Question: I can't figure out how to re-open the tab on the left (solution viewer) in IntelliSense Idea.
Anyone know ?

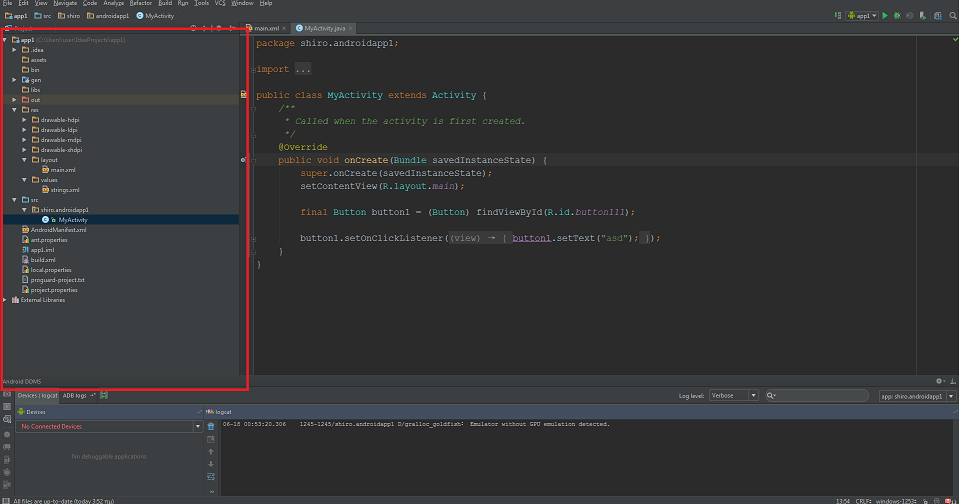
Answer: In the left bottom corner you will find a small icon. You can either move your mouse over it and select 'Project' or click on this icon to toggle the visibility of all tabs (which you can click on to open the corresponding view).

You can also use the shortcut + to toggle the Project View.